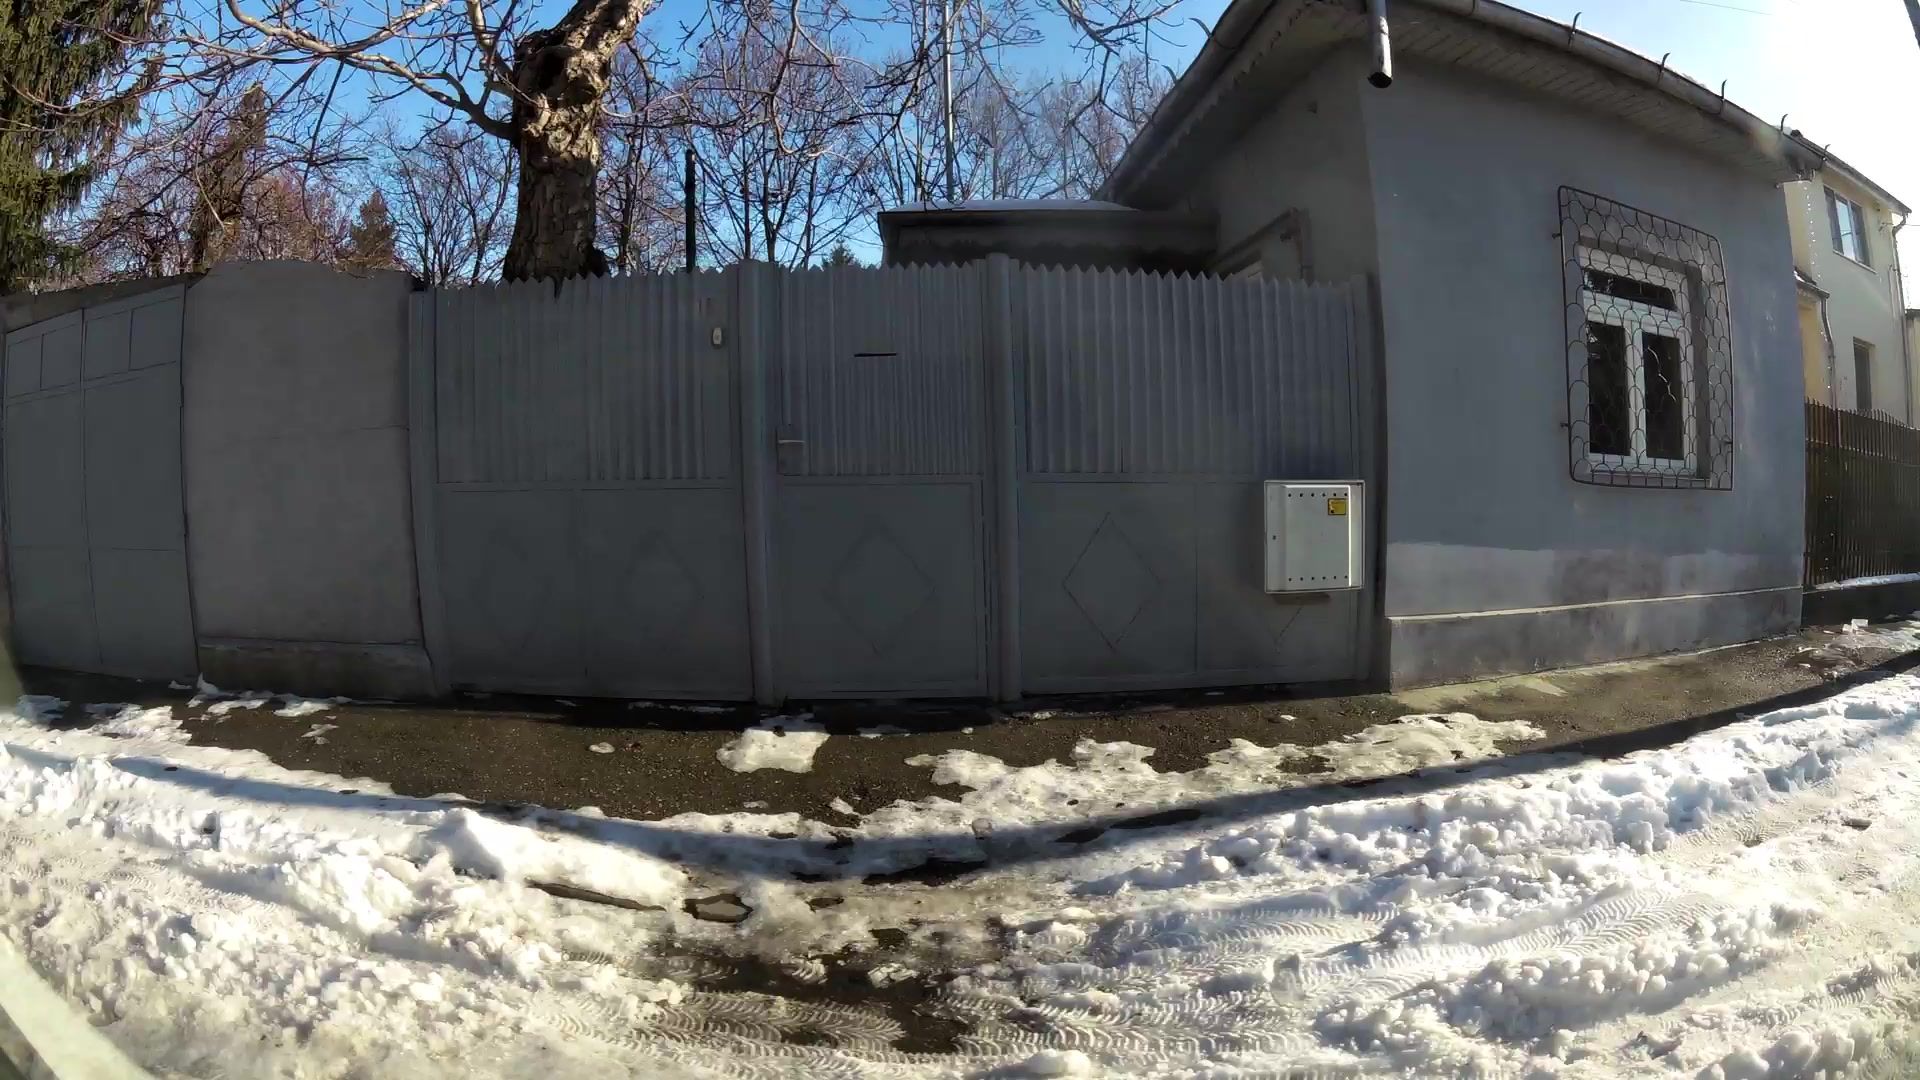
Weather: snowy
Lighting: day
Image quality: good
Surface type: walking surface
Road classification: residential
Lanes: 1
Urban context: urban centre
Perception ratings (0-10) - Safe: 1.59, Lively: 0.13, Beautiful: 5.92, Boring: 9.7, Depressing: 6.01, Wealthy: 5.66